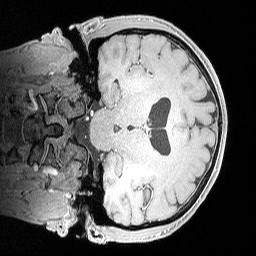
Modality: MP2RAGE
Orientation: coronal
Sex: male
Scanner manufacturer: siemens
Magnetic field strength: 3 T
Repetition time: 5 s
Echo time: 0.00292 s